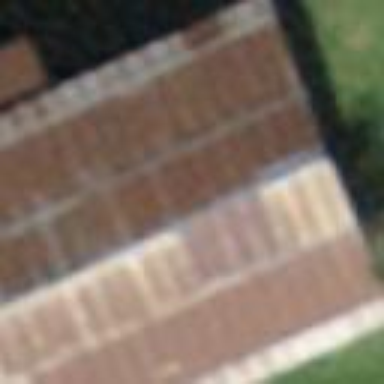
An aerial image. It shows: Barn.